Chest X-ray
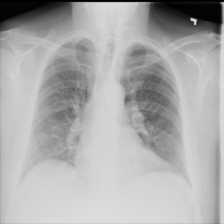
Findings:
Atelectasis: positive
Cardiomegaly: positive
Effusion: negative
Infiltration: positive
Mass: negative
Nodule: negative
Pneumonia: negative
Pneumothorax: negative
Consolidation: negative
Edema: negative
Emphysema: negative
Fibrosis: negative
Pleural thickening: negative
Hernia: negative